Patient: sex M, age 48
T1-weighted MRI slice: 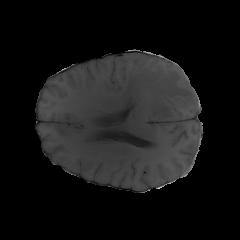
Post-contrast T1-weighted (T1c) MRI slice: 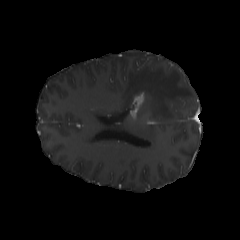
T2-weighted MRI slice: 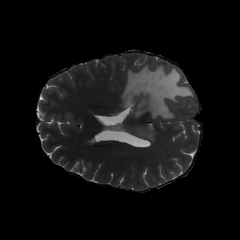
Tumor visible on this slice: yes
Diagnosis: Glioblastoma, IDH-wildtype
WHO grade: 4